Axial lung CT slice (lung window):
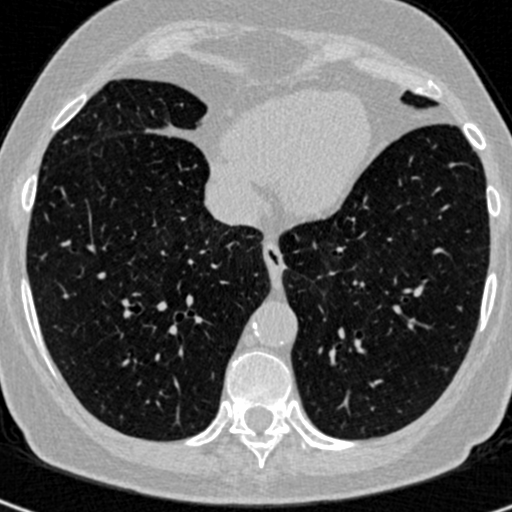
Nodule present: no